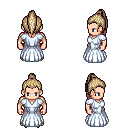
a pixel art fantasy rpg character, male body template, human, light skin, underdress, white pants, white blonde long topknot hairstyle, gold boots, four views (front, back, left, right), 2x2 character sprite sheet, small pixel art, hard edges, no anti-aliasing